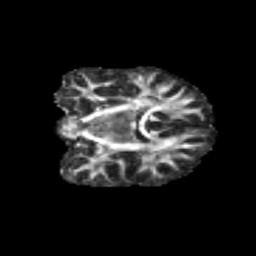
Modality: FA
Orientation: coronal
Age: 10
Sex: female
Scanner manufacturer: siemens
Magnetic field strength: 3 T
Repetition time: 3.8 s
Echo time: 0.07 s